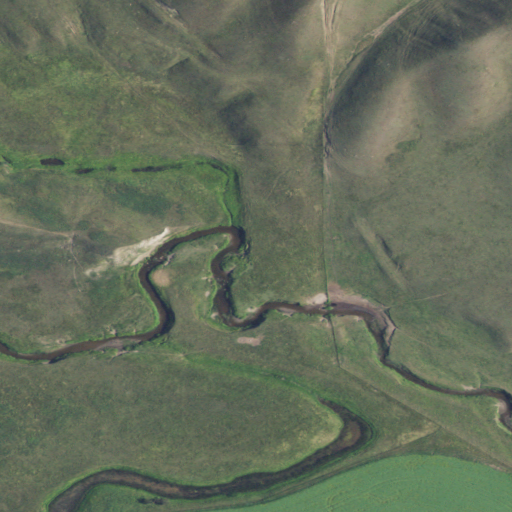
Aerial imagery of valley in North Dakota named Carl Feldner Coulee containing grassland and cultivated crops